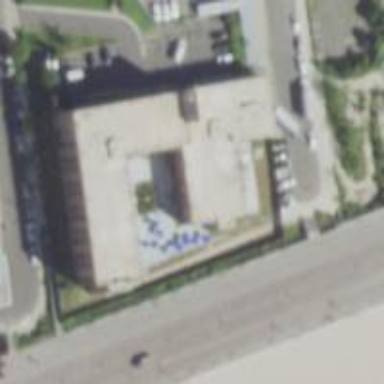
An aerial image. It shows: Nursing home building.